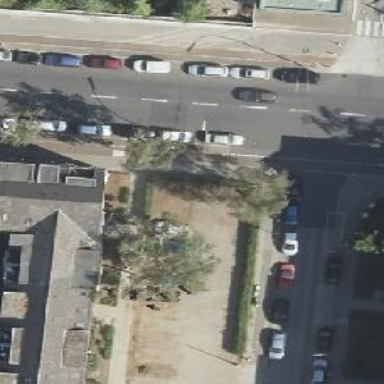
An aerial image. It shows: Sidewalk along the footway.